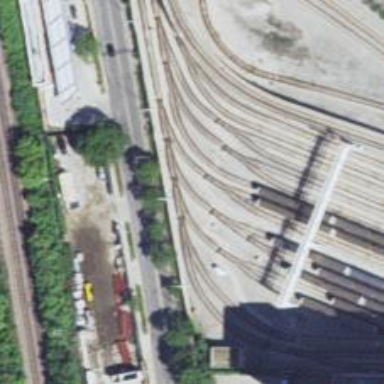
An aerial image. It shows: Electrified rail passing through service yard.